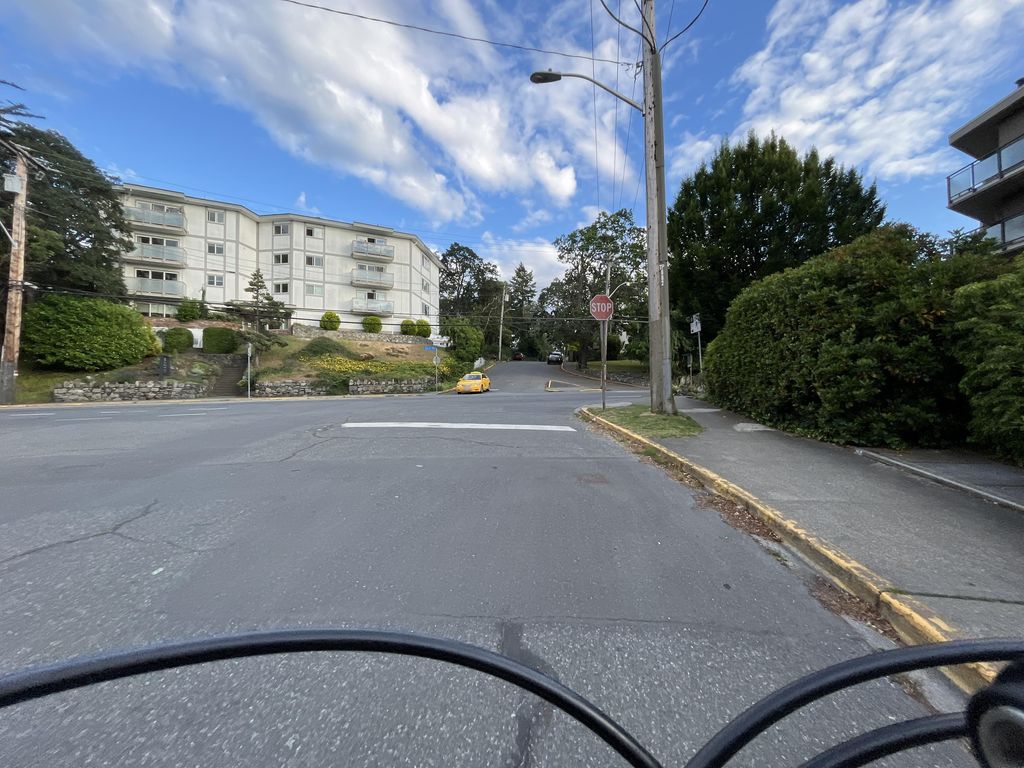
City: victoria